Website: home-depot
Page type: customer-info-address
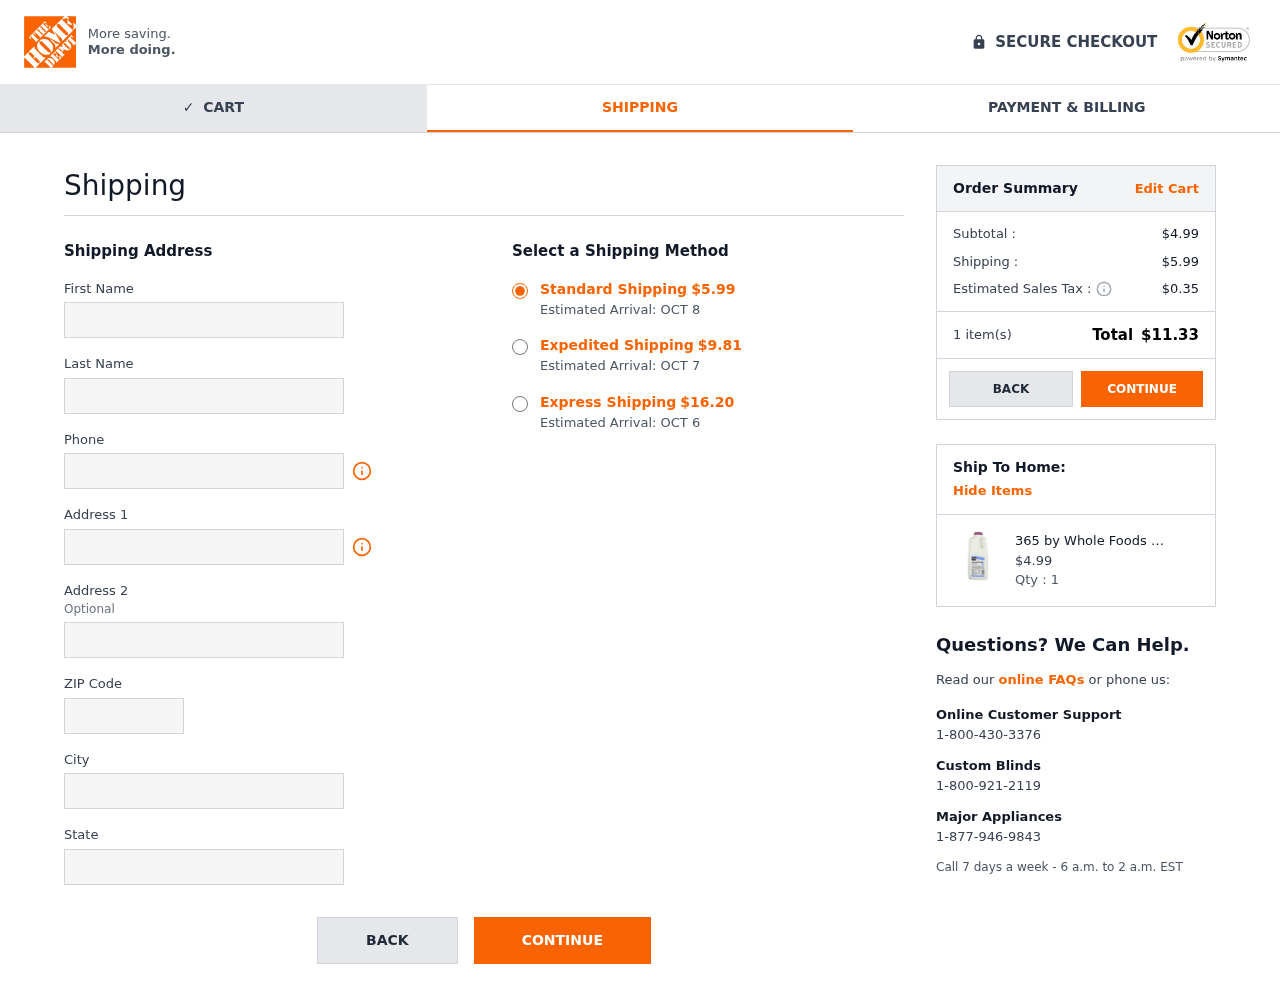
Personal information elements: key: PII_CITY
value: Elizabethfort
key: PII_FIRSTNAME
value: Claire
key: PII_LASTNAME
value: Herrera
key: PII_PHONE
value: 6788959047
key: PII_POSTCODE
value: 50780
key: PII_STATE
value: MP
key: PII_STREET
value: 686 Robert Bridge
Product elements: key: PRODUCT1_NAME
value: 365 by Whole Foods Market, Grade A Reduced Fat Milk, 64 Fl Oz (Packaging May Vary)
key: PRODUCT1_PRICE
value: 4.99
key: PRODUCT1_QUANTITY
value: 1
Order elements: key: ORDER_SHIPPING_COST
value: $5.99
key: ORDER_DELIVERY_DATE
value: Estimated Arrival: OCT 8
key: ORDER_SHIPPING_COST_EXPEDITED
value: $9.81
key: ORDER_DELIVERY_DATE_EXPEDITED
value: Estimated Arrival: OCT 7
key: ORDER_SHIPPING_COST_EXPRESS
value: $16.20
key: ORDER_DELIVERY_DATE_EXPRESS
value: Estimated Arrival: OCT 6
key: ORDER_SUBTOTAL
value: $4.99
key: ORDER_TAX
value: $0.35
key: ORDER_NUM_ITEMS
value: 1 item(s)
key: ORDER_TOTAL
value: $11.33